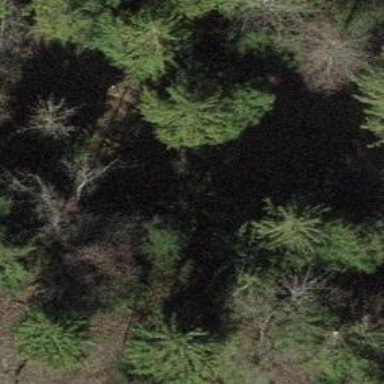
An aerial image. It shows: Dirt path obstructed by vegetation.